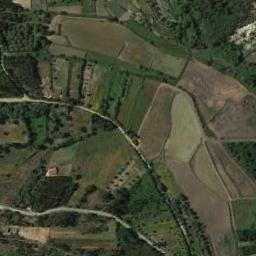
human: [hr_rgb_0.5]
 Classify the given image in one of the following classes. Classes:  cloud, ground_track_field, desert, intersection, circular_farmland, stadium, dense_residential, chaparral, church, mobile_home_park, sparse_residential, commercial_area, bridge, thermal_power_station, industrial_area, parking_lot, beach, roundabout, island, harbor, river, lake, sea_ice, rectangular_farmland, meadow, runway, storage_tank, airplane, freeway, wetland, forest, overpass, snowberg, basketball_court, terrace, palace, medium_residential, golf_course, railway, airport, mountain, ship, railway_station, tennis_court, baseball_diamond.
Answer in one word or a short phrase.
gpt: terrace